高三 · 度量几何学
19. 如图, $\odot \mathrm{O}$ 中的弦 $\mathrm{CD}$ 与直径 $\mathrm{AB}$ 相交于点 $\mathrm{E}, \mathrm{M}$ 为 $\mathrm{AB}$ 延长线上一点, $\mathrm{MD}$ 为 $\odot \mathrm{O}$ 的切线, $\mathrm{D}$为切点, 若 $A E=2, D E=4, C E=3, D M=4$, 则 $O B=$ \$ \qquad \$ $\mathrm{MB}=$ \$ \qquad \$

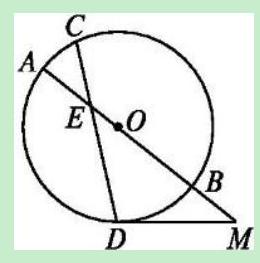
答案: $4 \mid 4 \sqrt{2}-4$
解析: :

解答: 由于 $\mathrm{AB}$ 和 $\mathrm{CD}$ 是 $\odot \mathrm{O}$ 的两条相交弦,

则 $A E \cdot E B=C E \cdot E D$. 即 $2 E B=3 \times 4$.

所以 $\mathrm{EB}=6$, 故 $\mathrm{AB}=\mathrm{AE}+\mathrm{EB}=2+6=8$. 所以 $\mathrm{OB}=\frac{1}{2} \mathrm{AB}=4$.

由于 $\mathrm{MD}$ 为 $\odot \mathrm{O}$ 的切线,

则 $\mathrm{MD}^{2}=\mathrm{MB} \cdot \mathrm{MA}=\mathrm{MB} \cdot(\mathrm{MB}+\mathrm{AB})$,

所以 $4^{2}=M B \cdot(M B+8)$, 解得 $M B=-4 \pm 4 \sqrt{2}$.

由于 $\mathrm{MB}>0$,则 $\mathrm{MB}=4 \sqrt{2}-4$.

分析: 本题主要考查了与圆有关的比例线段, 解决问题的关键是根据与圆有关的比例线段满足的有关性质计算即可